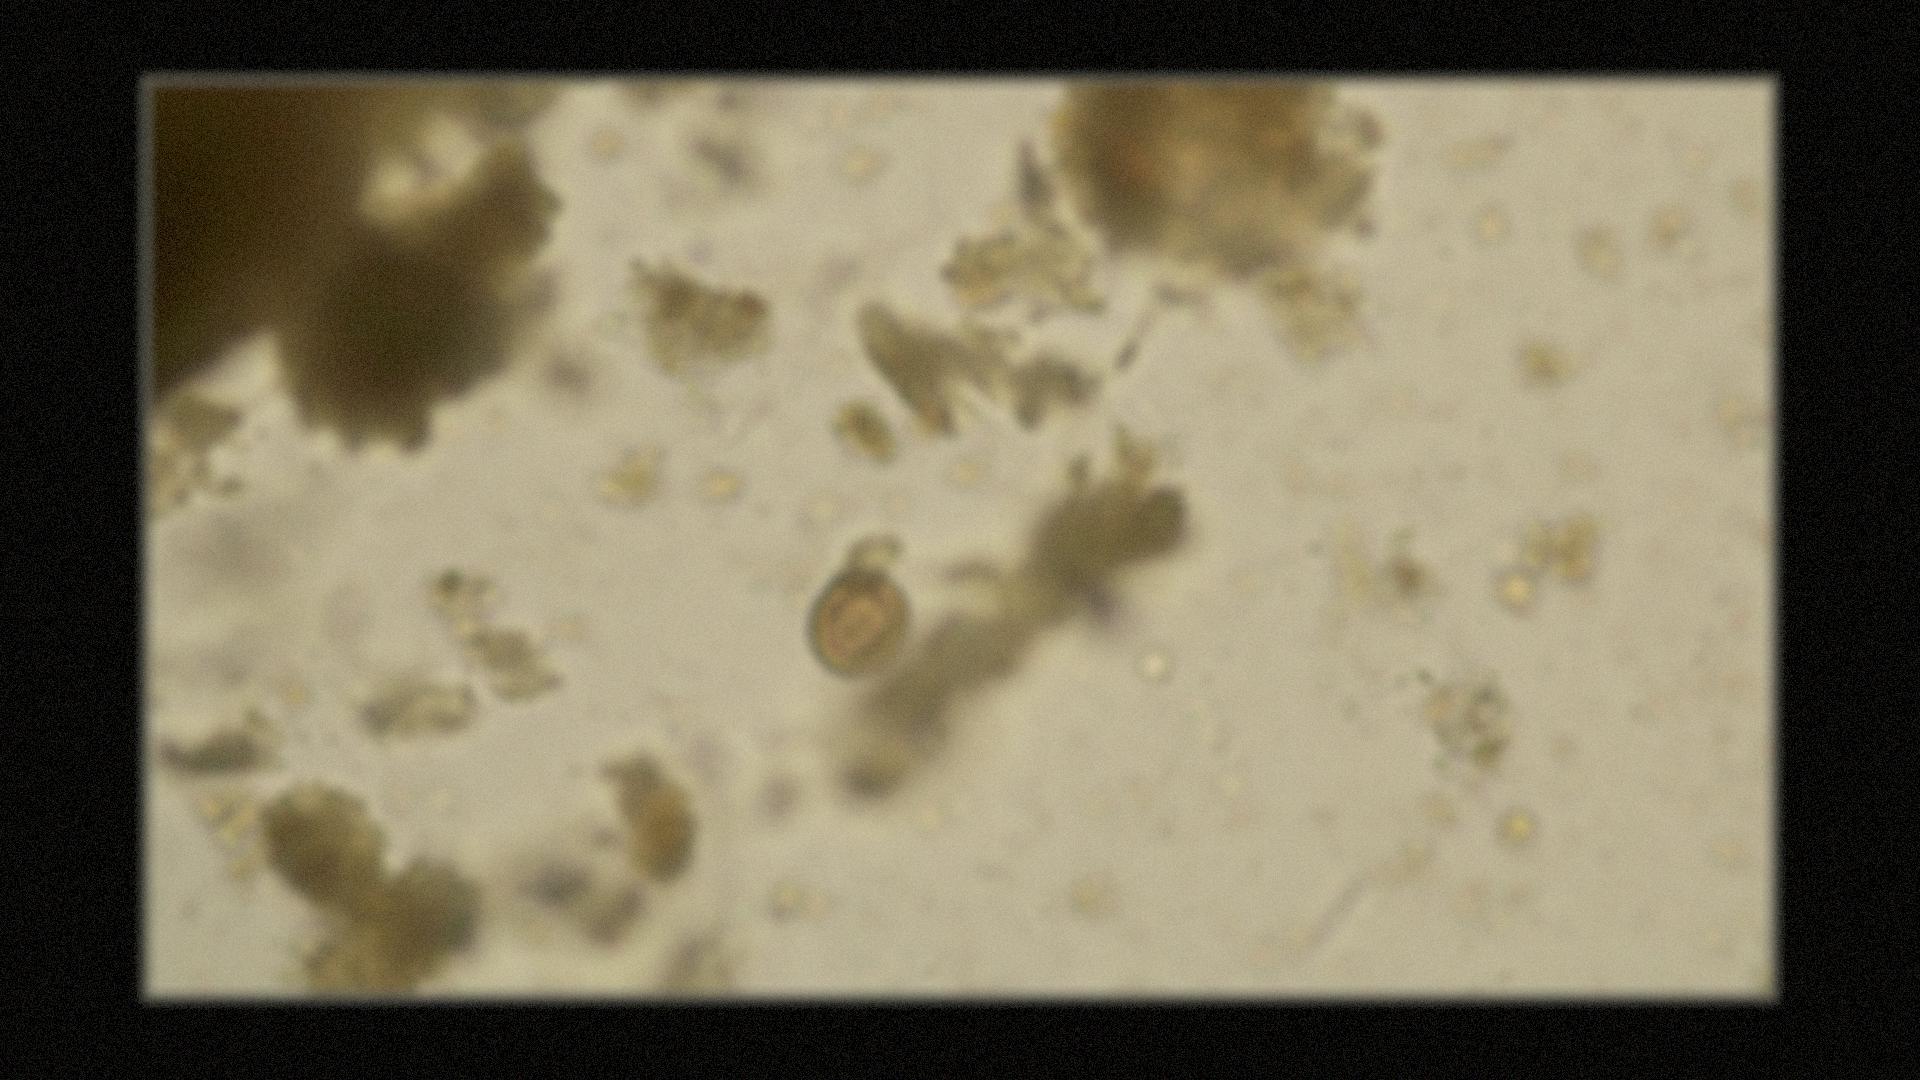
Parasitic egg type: Taenia spp. egg